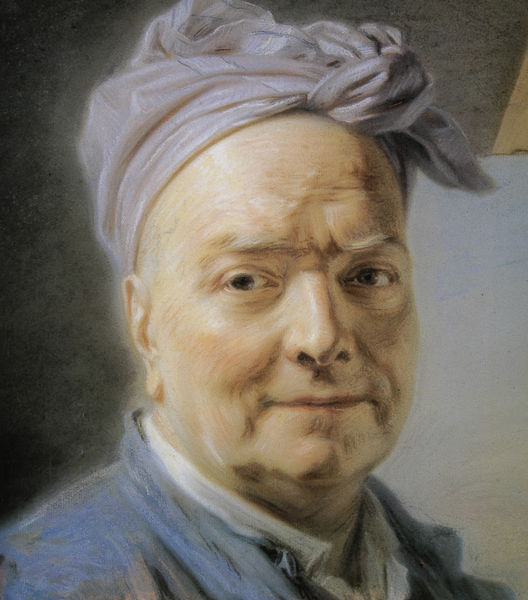
Titel: Louis de Silestre (Detail)
Künstler: Maurice Quentin de La Tour
Standort: Saint-Quentin
Institution: Musée Antoine Lécuyer
Schlagwörter: blau, gemälde, himmel, kopf, mann, schatten, weiß, wolken, frau, geschwungen, grau, kreide, licht, mund, nase, ohr, pastell, schwarz, skizze, stirn, blick, dame, tuch, malerei, alt, hemd, mütze, alte, augen, falten, gesicht, inkarnat, knoten, kragen, bildnis, hals, herr, portrait, porträt, auge, haare, frontal, kinn, lippen, ohren, rosa, kopfbedeckung, lächeln, wangen, furchen, violett, arbeiter, kopftuch, ernst, schmal, brauen, atelier, gestreift, maler, staffelei, staffellei, augenbraue, selbstporträt, lächelnd, lider, alter, blautöne, nach 1900, groß, künstler, selbstbildnis, leinwand, selbstportrait, verschwommen, tonig, reflex, freundlich, turban, direkt, warze, pastel, detailiert, zufrieden, kopfbedekung, träumerisch, detailreich, senior, exzentrisch, de la tour, kopfstück, arbeiterkittel, schaaten, älterer, potrit